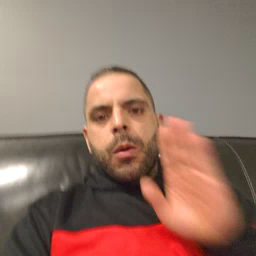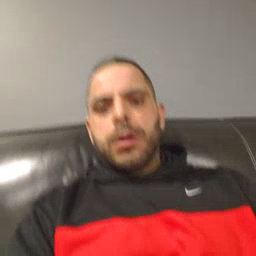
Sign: another